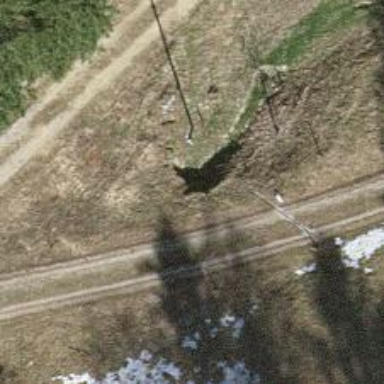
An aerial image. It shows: Culvert tunnel under ditch.